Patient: sex M, age 73
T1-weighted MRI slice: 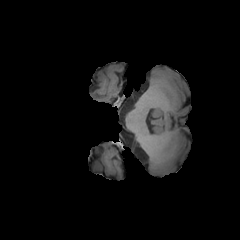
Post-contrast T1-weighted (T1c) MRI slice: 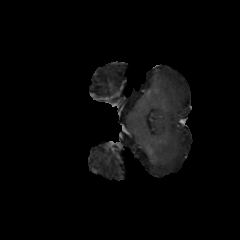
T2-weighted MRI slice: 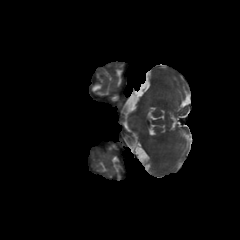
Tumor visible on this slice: no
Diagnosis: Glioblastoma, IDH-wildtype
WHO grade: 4